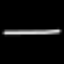
Label: line